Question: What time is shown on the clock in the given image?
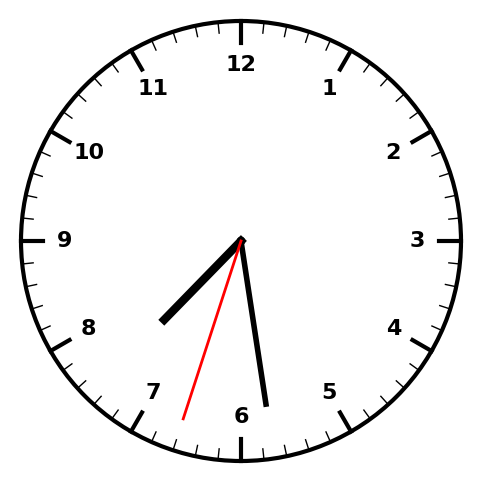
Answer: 07:28:33